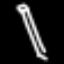
Label: pencil